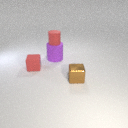
small brown metal cube in front of small red rubber cube